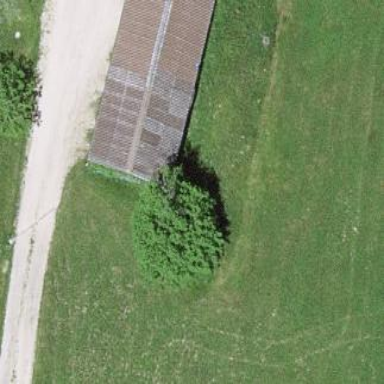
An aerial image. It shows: Shed building.